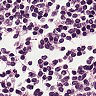
Metastatic tissue present: no